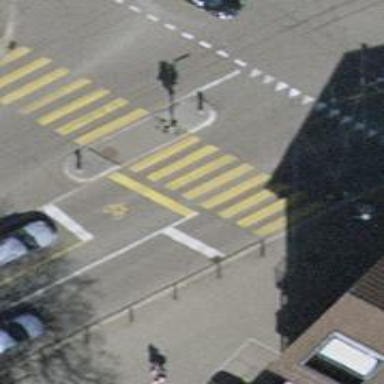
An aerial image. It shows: Road crossing with traffic signals.